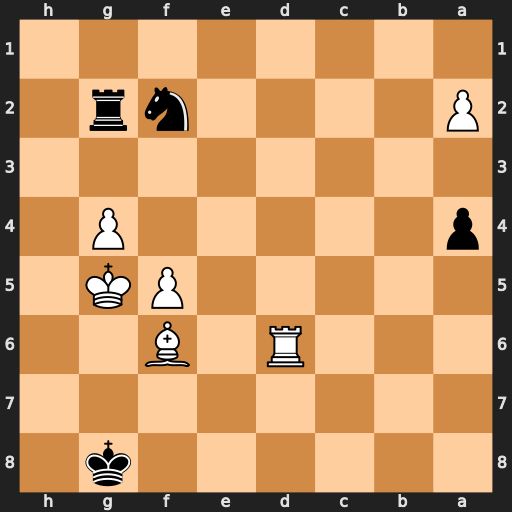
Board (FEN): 6k1/8/3R1B2/5PK1/p5P1/8/P4nr1/8
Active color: b
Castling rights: -
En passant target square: -
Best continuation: Ne4+ Kf4 Nxd6